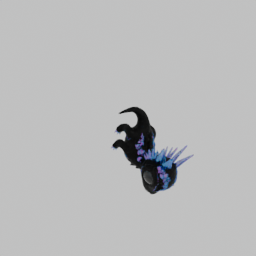
Label: animals